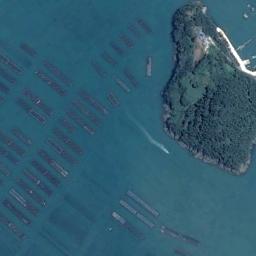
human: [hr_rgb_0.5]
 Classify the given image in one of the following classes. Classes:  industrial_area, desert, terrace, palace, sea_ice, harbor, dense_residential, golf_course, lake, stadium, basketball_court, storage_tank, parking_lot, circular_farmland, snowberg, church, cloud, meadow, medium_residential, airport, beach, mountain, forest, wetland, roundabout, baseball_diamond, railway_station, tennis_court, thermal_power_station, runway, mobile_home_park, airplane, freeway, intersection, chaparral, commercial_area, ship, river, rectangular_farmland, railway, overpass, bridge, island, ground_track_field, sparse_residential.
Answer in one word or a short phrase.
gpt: island